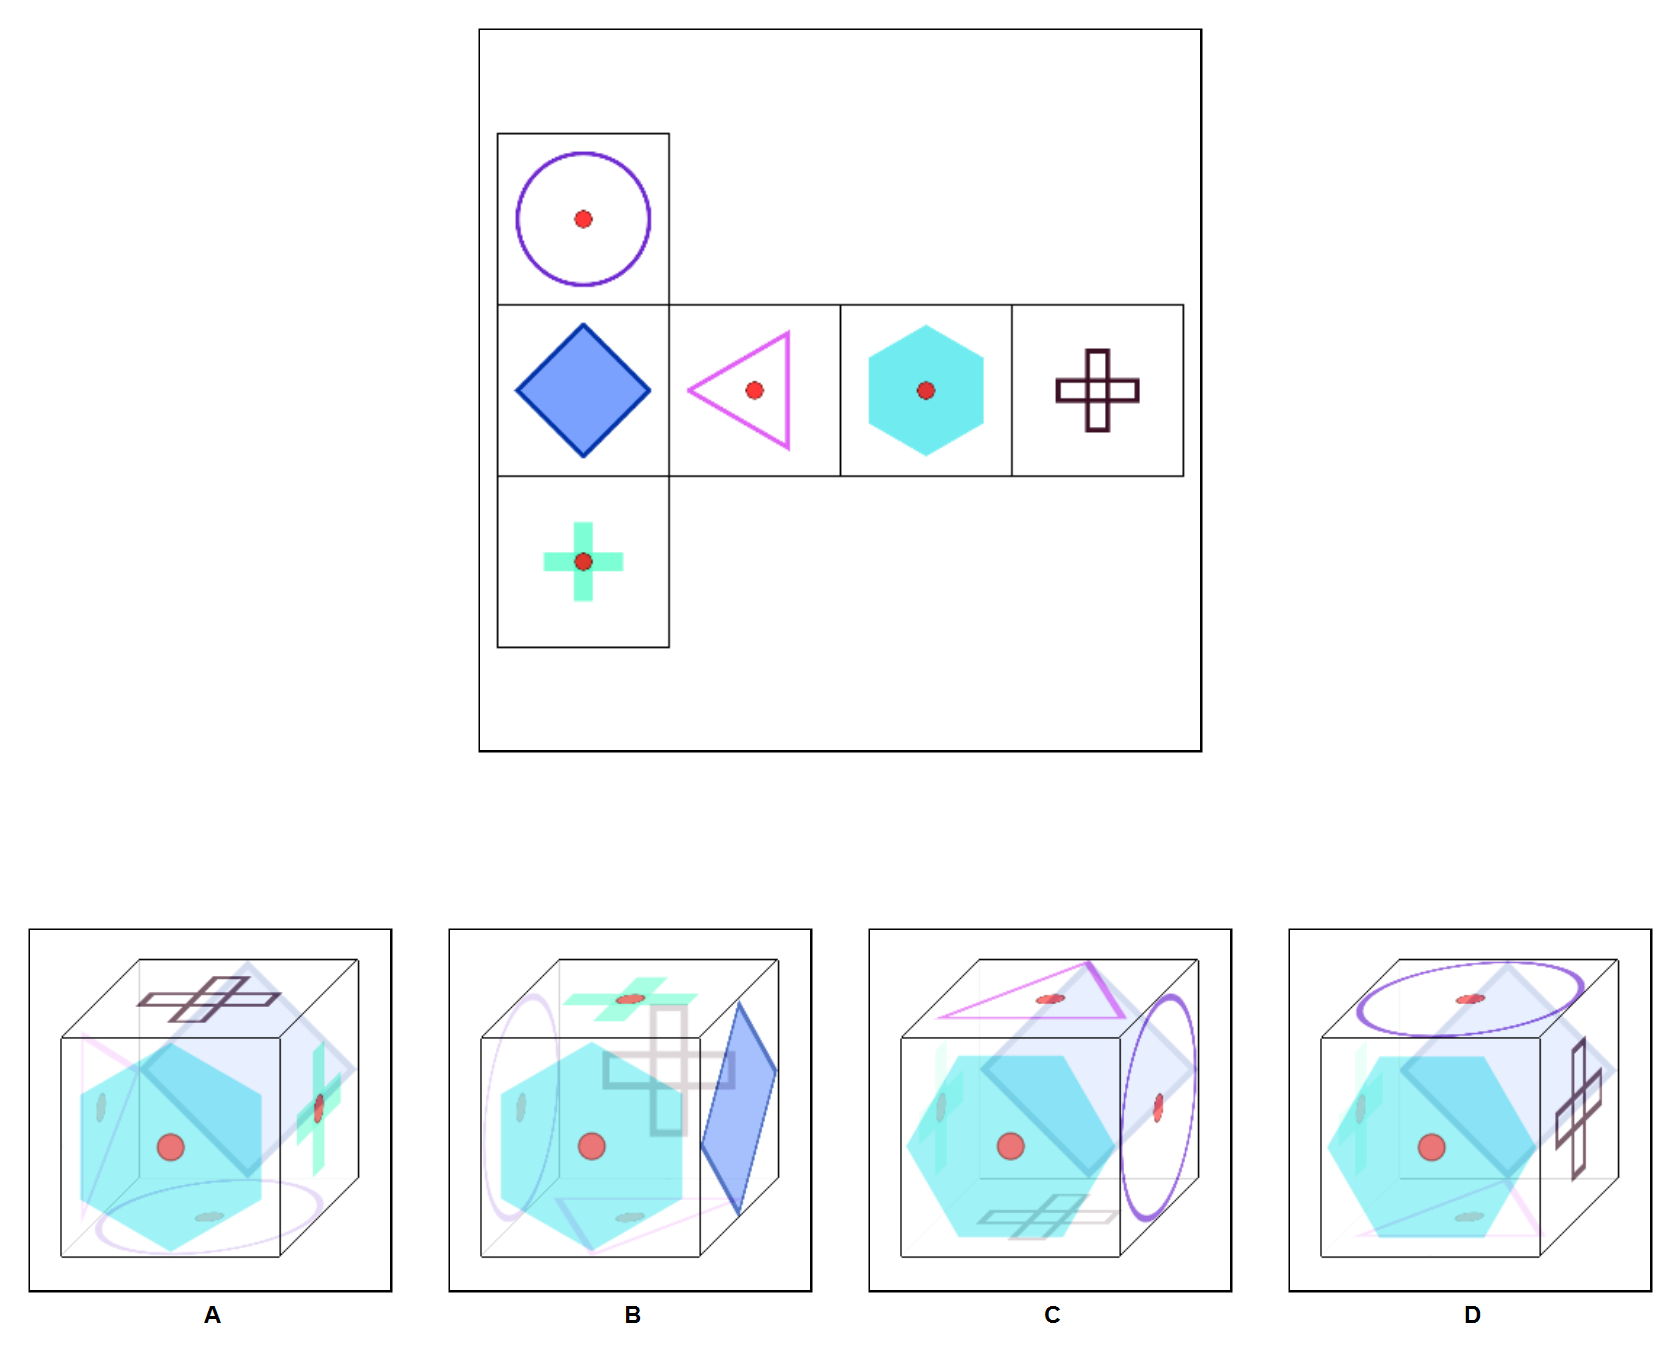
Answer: C